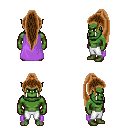
a pixel art fantasy rpg character, male body template, orc, green skin, lavender cape, white pants, brown extra-long topknot hairstyle, four views (front, back, left, right), 2x2 character sprite sheet, small pixel art, hard edges, no anti-aliasing